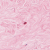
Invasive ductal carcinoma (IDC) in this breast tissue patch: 0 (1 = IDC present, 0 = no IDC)